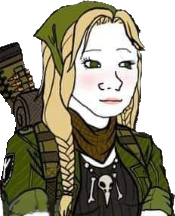
Label: 5_Trad_Wife